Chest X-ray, PA view. Patient: 33 years old, sex F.
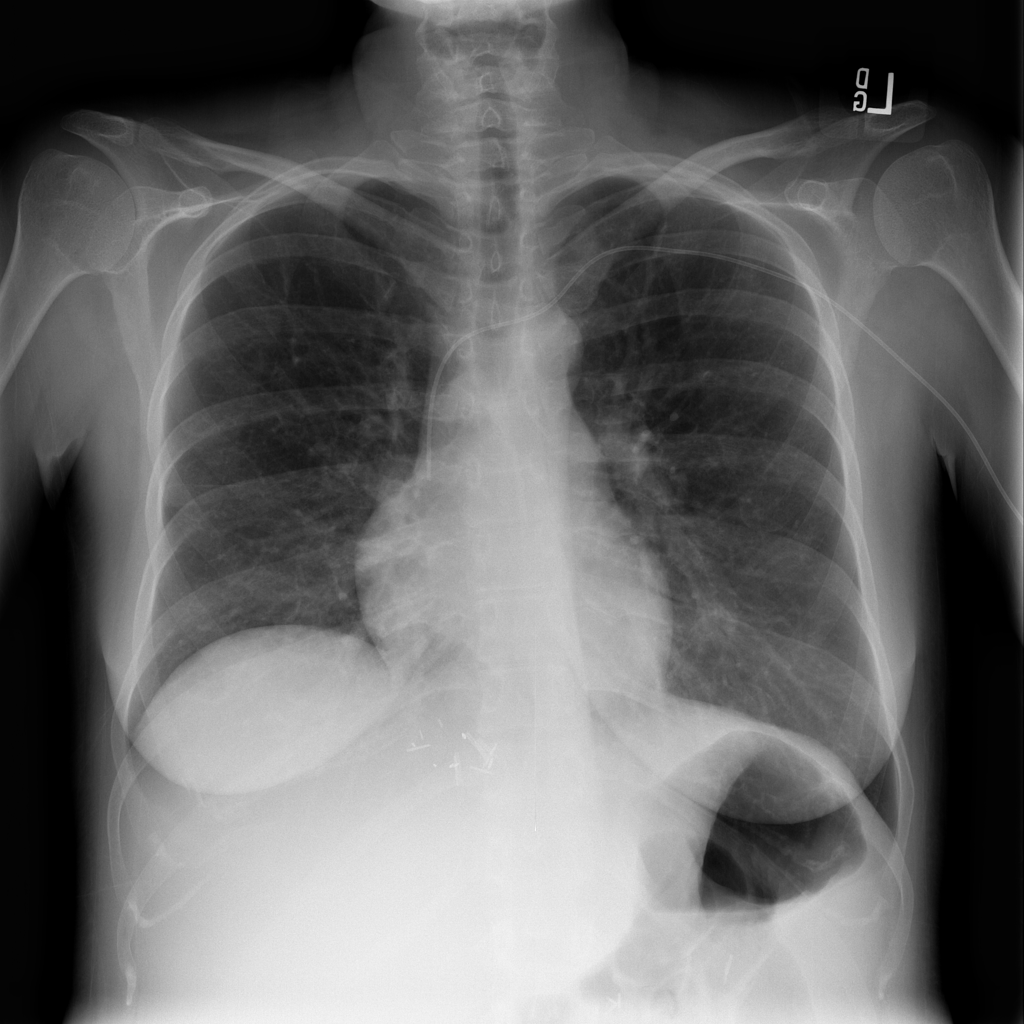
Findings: No Finding